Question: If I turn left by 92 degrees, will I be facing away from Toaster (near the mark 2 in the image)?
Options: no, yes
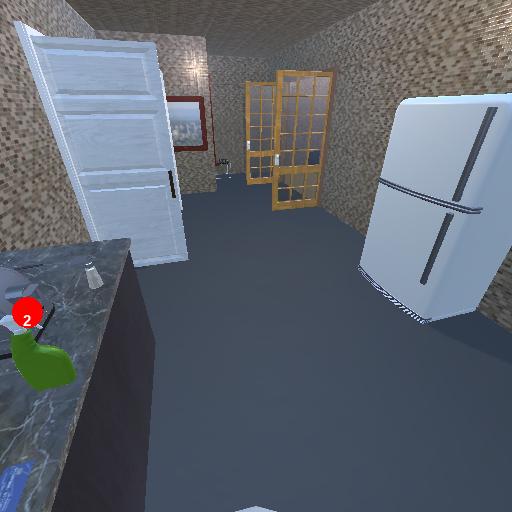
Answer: no